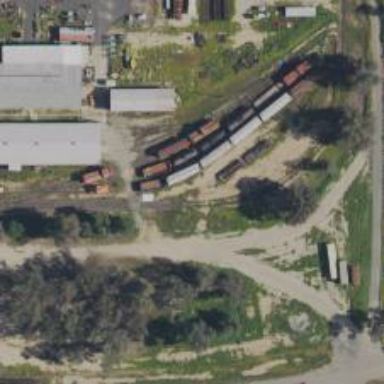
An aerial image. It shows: Preserved railway yard.